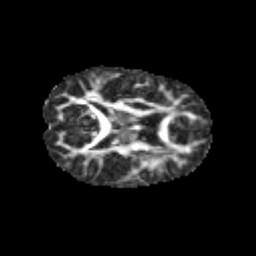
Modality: FA
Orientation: axial
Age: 9
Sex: female
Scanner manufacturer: siemens
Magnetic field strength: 3 T
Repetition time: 3.8 s
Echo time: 0.07 s